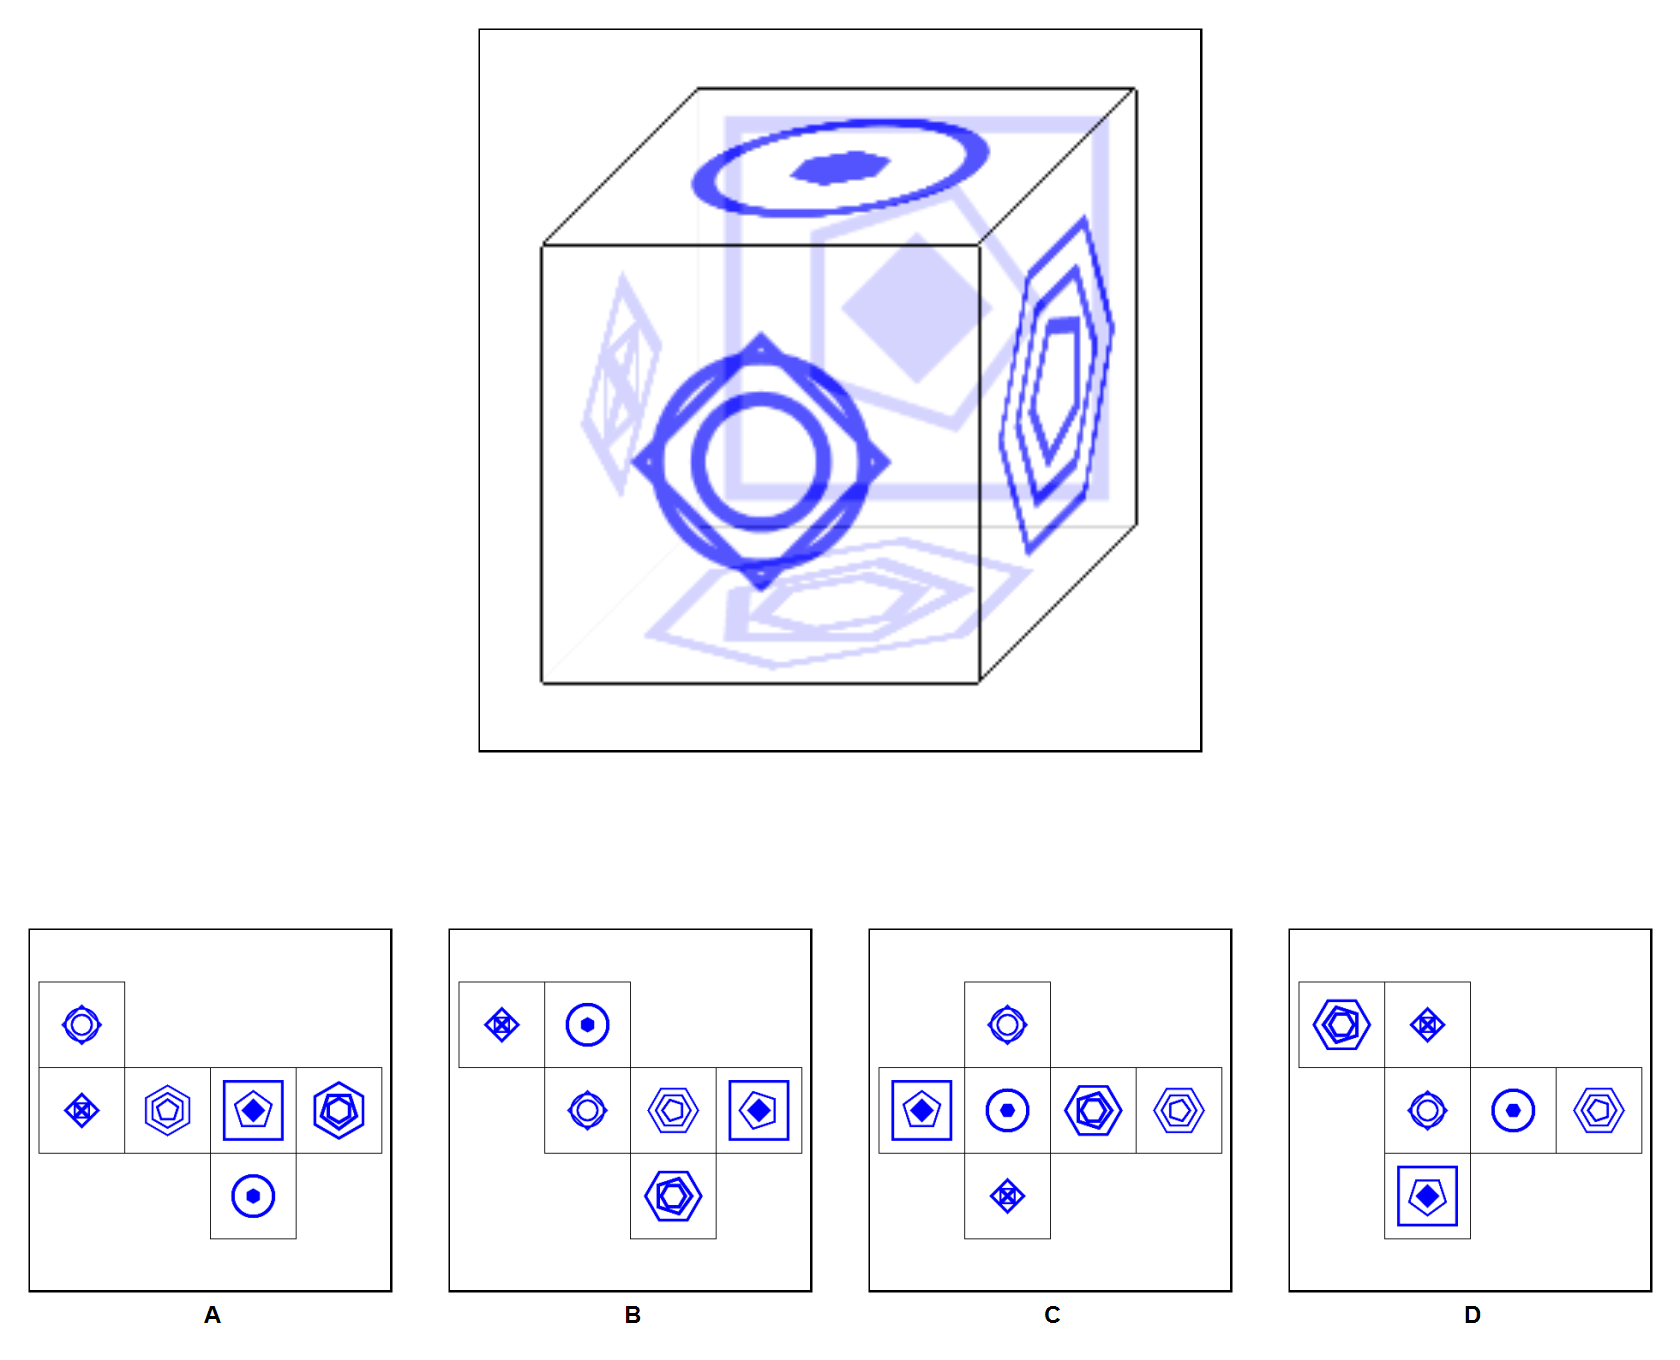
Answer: B